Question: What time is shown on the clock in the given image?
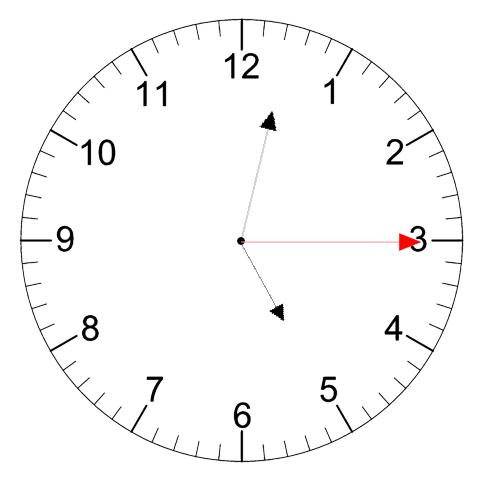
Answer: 05:02:15